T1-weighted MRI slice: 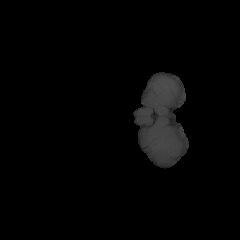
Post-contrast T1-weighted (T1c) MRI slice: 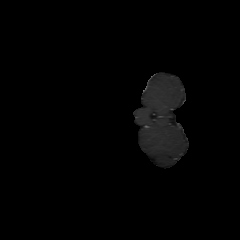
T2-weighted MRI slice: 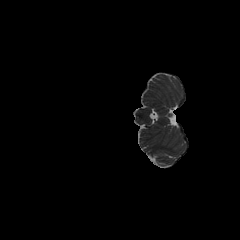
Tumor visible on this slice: no